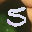
Label: 5